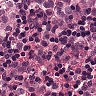
Metastatic tissue present: yes